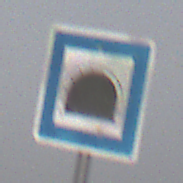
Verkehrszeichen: Tunnel
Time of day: MorningAfternoon
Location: Outdoor (Nature)
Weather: PartlyCloudy
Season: NotSpecified
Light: Natural